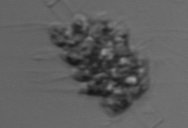
Label: Leptocylindrus_mediterraneus